Question: I run successfully:
'''
Process::Start("C:\Users\Demetres\Desktop\JoypadCodesApplication.exe");
'''
from a Windows Forms application (visual c++) and as expected, I got 2 programs running simultaneously. My questions is:
Can I pass a string -indicating the file name- to the 'Process::Start' method? I tried:
'''
std::string str="C:\Users\Demetres\Desktop\JoypadCodesApplication.exe";
Process::Start("%s", str);
'''
but failed. Is this possible?

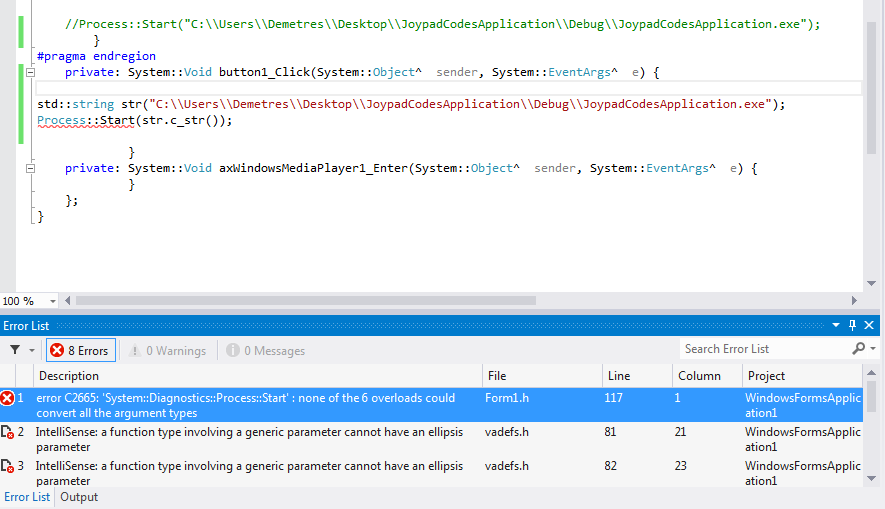
Answer: I think you actually need to marshal to a 'System::String^' for passing an argument.
You can even marshal directly from a 'std::string' to a 'System::String^'.
'''
///marshal_as<type>(to_marshal)
///marshal_context ctx; ctx.marshal_as<const char *>(to_marshal)
#include <msclr/marshal.h>
#include <msclr/marshal_cppstd.h>
#include <msclr/marshal_atl.h>
using namespace msclr::interop;
using namespace System::Runtime::InteropServices;
Process::Start(marshal_as<String^>(str));
'''
But in this case, you can just use a 'String^' instead:
'''
String^ str = L"path to file";
Process::Start(str);
'''
When you are working with C++/CLI, you either need to marshal back and forth or use the right data type from the start for how you want to use it.
<URL>